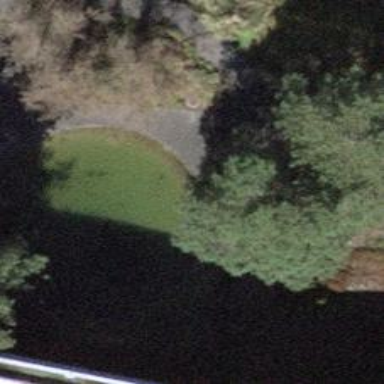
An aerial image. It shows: Serene pond surrounded by nature.